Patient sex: F
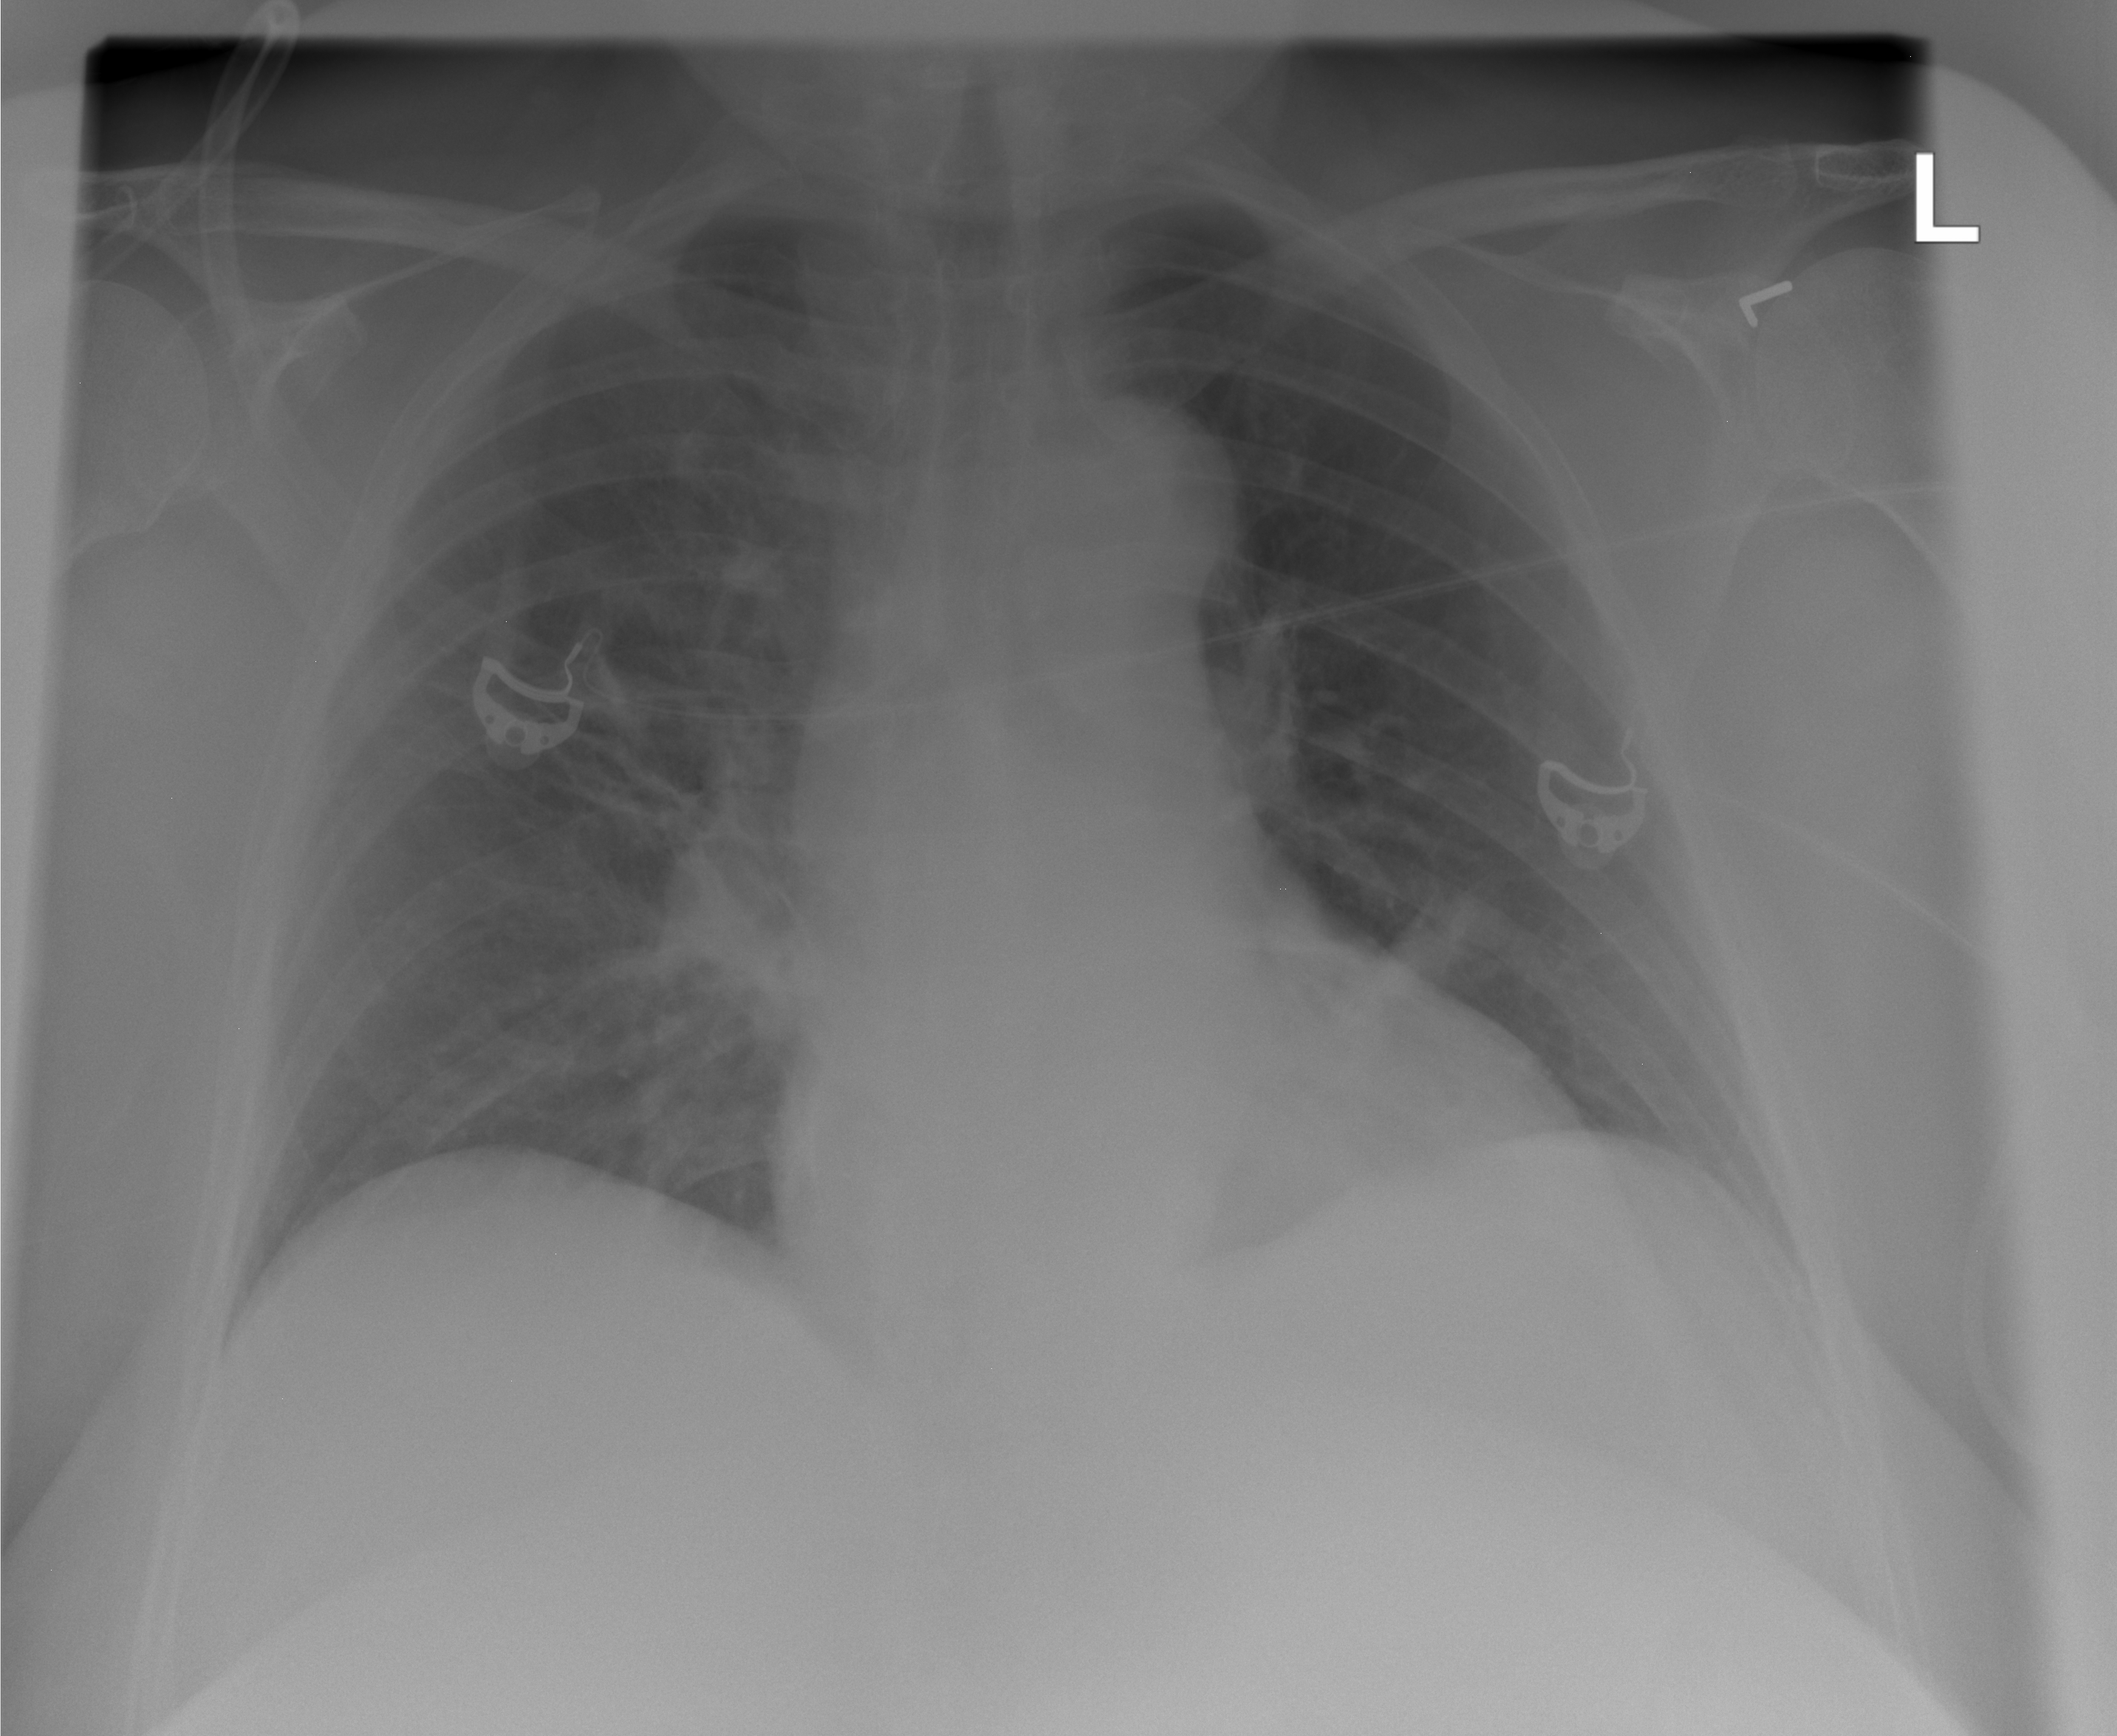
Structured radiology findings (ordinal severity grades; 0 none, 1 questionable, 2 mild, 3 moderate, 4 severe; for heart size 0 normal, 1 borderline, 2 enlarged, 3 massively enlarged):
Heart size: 0
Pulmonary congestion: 0
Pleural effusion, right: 0
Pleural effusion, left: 0
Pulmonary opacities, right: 1
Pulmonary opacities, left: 0
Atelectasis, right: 2
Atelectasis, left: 0